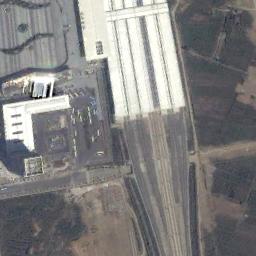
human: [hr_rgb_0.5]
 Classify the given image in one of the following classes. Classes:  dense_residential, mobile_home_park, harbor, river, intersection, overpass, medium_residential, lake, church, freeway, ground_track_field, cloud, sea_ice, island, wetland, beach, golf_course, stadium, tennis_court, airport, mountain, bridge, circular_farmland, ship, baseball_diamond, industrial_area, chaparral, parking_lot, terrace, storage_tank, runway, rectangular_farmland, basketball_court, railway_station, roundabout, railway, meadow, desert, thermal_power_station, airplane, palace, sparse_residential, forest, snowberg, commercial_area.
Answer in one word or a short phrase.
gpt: railway_station